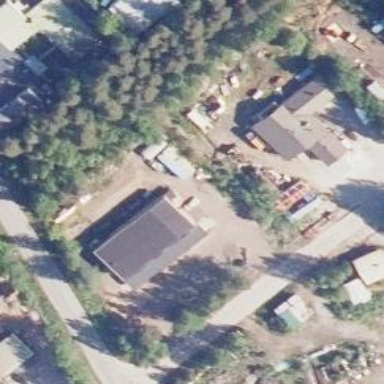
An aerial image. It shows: Industrial area with car repair shop.